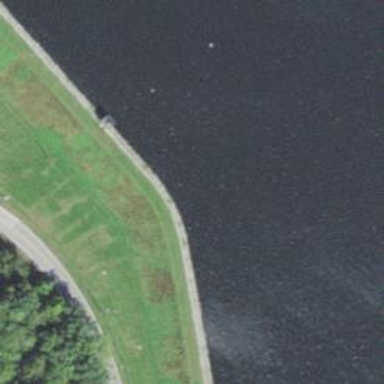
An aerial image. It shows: Dyke with dam as waterway.